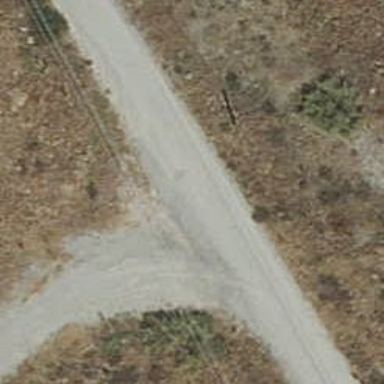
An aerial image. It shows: Gravel track with grade 2 quality.